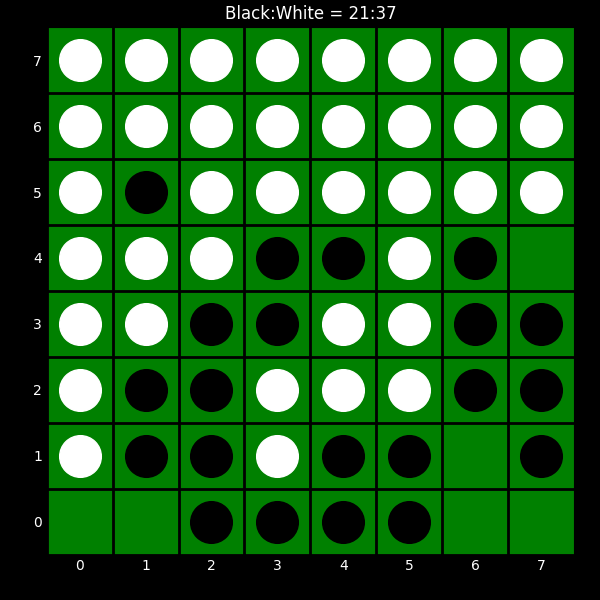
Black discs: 21
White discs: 37